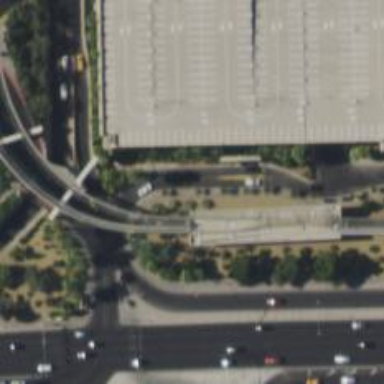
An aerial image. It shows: Viaduct bridge carrying monorail railway.